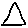
Label: triangle